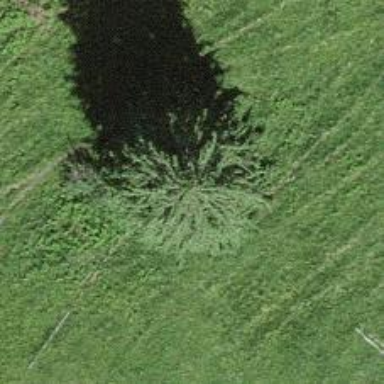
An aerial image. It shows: Beautiful tree in nature.